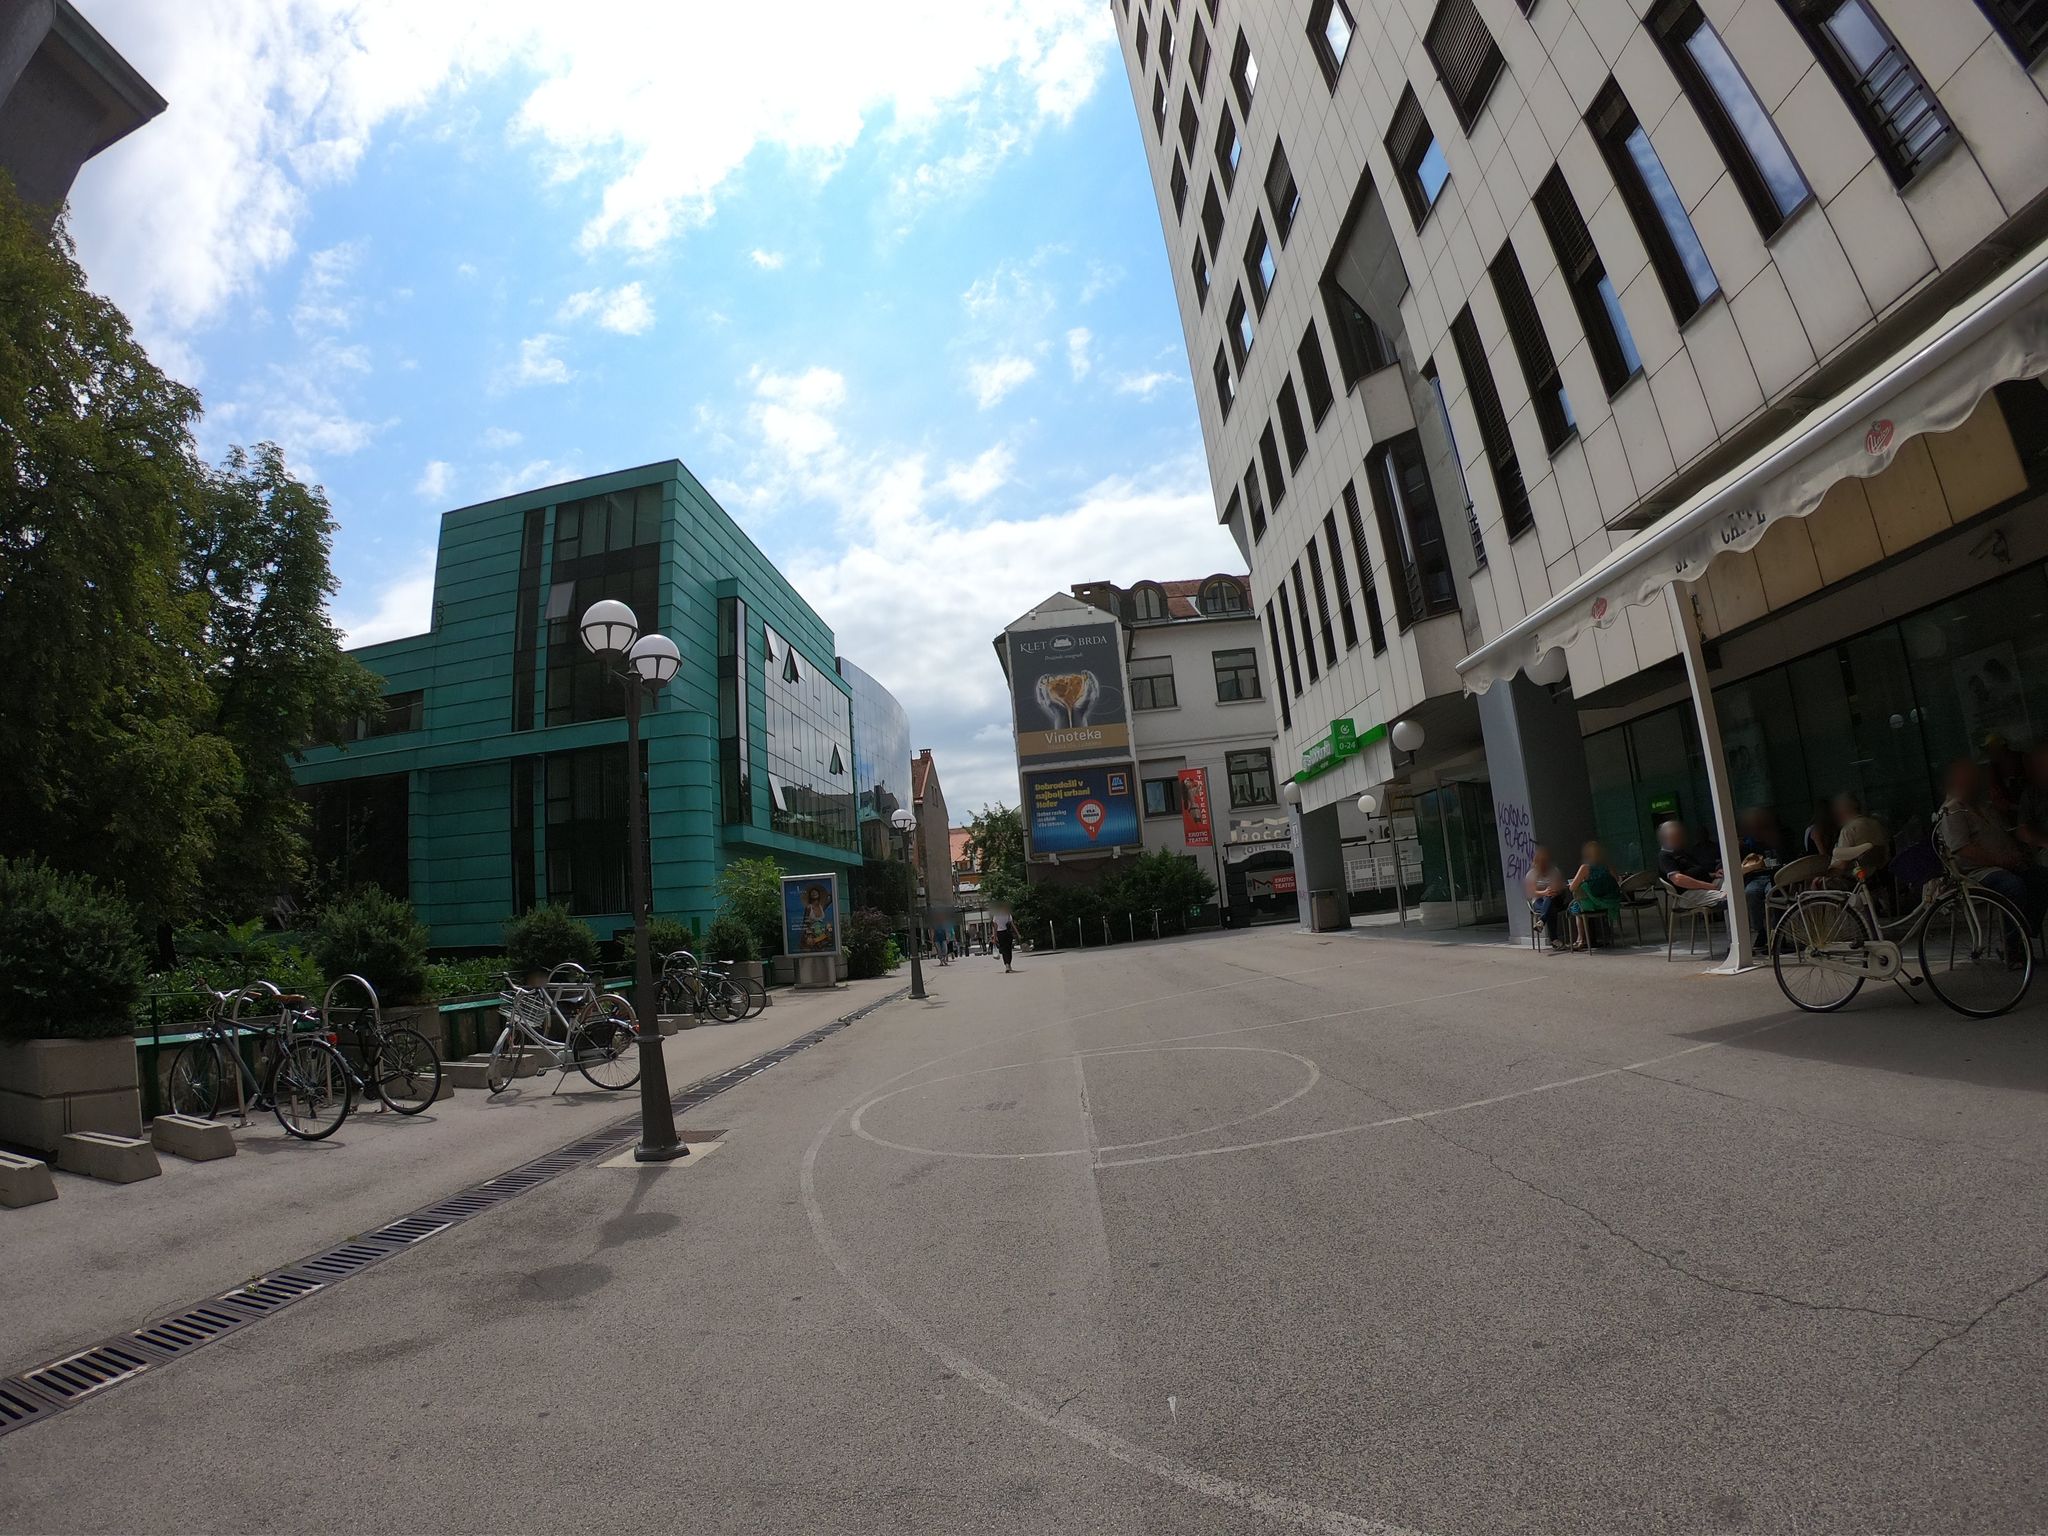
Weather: clear
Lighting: day
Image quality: good
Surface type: walking surface
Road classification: pedestrian, steps, path
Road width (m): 3.5
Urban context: urban centre
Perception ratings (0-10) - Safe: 1.84, Lively: 9.18, Beautiful: 7.17, Boring: 2.65, Depressing: 1.96, Wealthy: 3.29